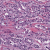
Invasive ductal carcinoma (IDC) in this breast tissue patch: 1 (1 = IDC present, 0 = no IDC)